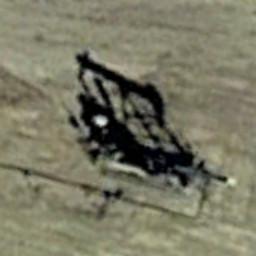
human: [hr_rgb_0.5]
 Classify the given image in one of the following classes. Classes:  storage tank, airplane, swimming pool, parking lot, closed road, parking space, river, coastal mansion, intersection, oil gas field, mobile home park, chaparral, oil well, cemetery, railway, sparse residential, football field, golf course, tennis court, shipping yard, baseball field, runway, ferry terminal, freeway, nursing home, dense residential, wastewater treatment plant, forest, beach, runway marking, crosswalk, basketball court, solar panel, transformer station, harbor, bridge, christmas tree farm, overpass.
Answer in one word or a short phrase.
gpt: oil well